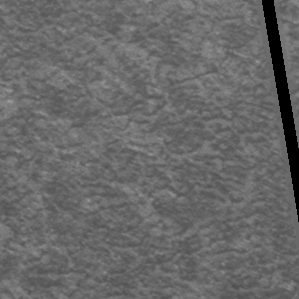
Label: frost